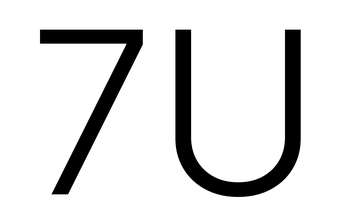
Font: Inter_Light